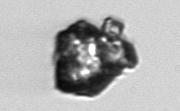
Label: Delphineis